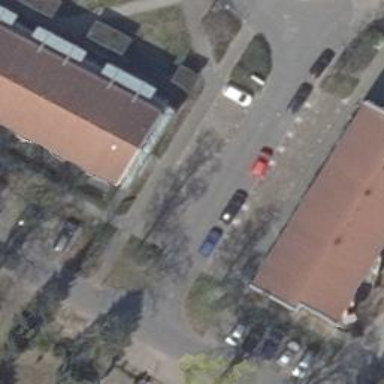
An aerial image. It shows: Residential road with separate sidewalks on both sides.